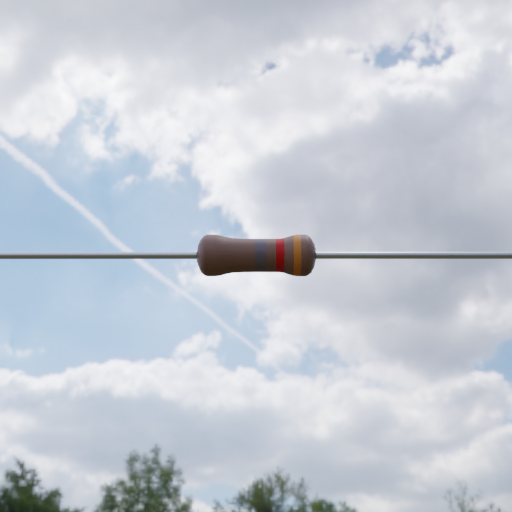
Resistor colour bands (in order): gray, red, orange